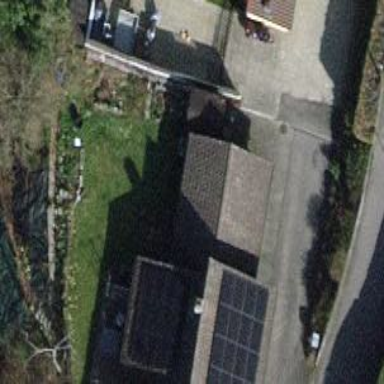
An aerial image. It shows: Carport building.